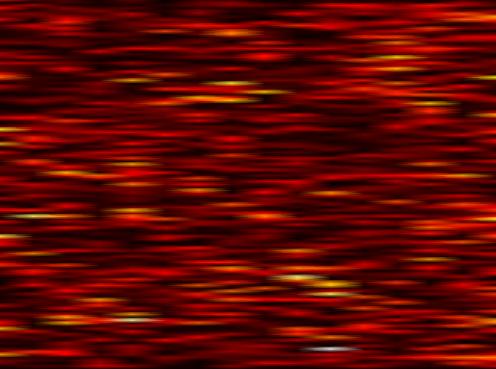
Label: UFMC